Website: crate-barrel
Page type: billing-address
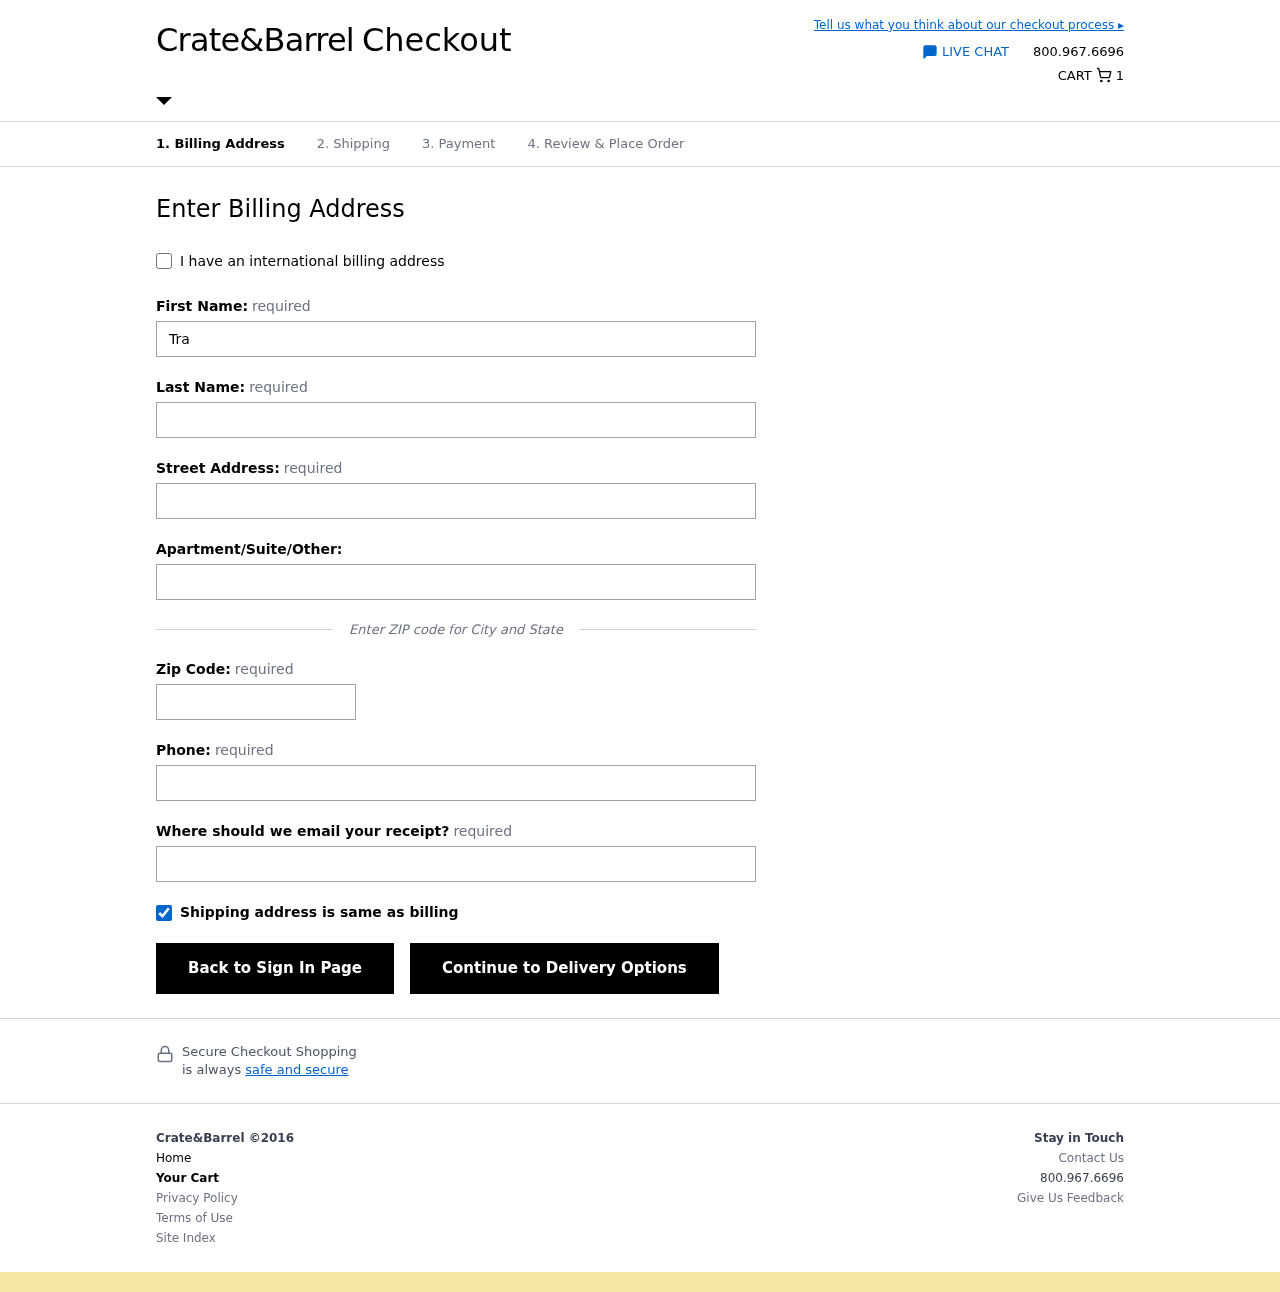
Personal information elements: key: PII_EMAIL
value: tracy.morrison@gmail.com
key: PII_FIRSTNAME
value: Tracy
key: PII_LASTNAME
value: Morrison
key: PII_PHONE
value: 4214073977
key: PII_POSTCODE
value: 05088
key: PII_STREET
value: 3401 Burke Mountain Apt. 936
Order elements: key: ORDER_NUM_ITEMS
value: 1